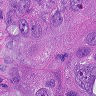
Metastatic tissue present: yes